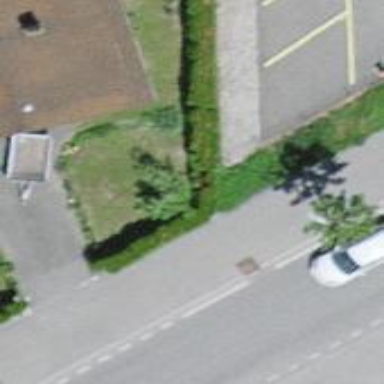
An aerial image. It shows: Hedge acting as barrier.